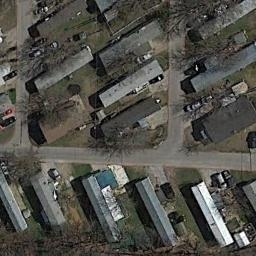
Label: residential